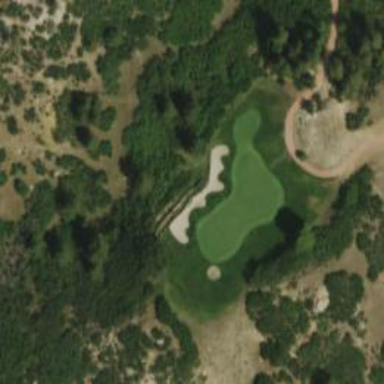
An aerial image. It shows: Golf hole.